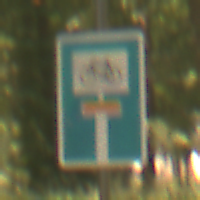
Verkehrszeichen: SackgasseRadverkehrDurchlaessig
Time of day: Midday
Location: Outdoor (Nature)
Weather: PartlyCloudy
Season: NotSpecified
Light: Natural